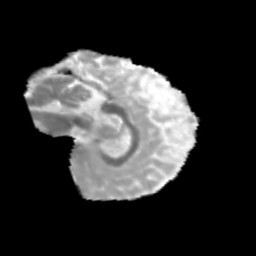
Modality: MD
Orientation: sagittal
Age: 11
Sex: male
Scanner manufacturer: siemens
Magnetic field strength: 3 T
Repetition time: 3.8 s
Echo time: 0.07 s